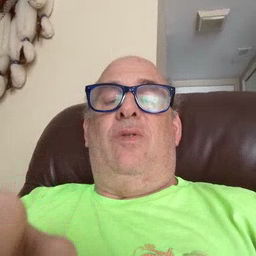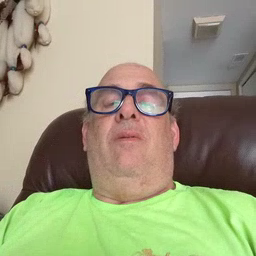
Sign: chair